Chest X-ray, PA view. Patient: 54 years old, sex M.
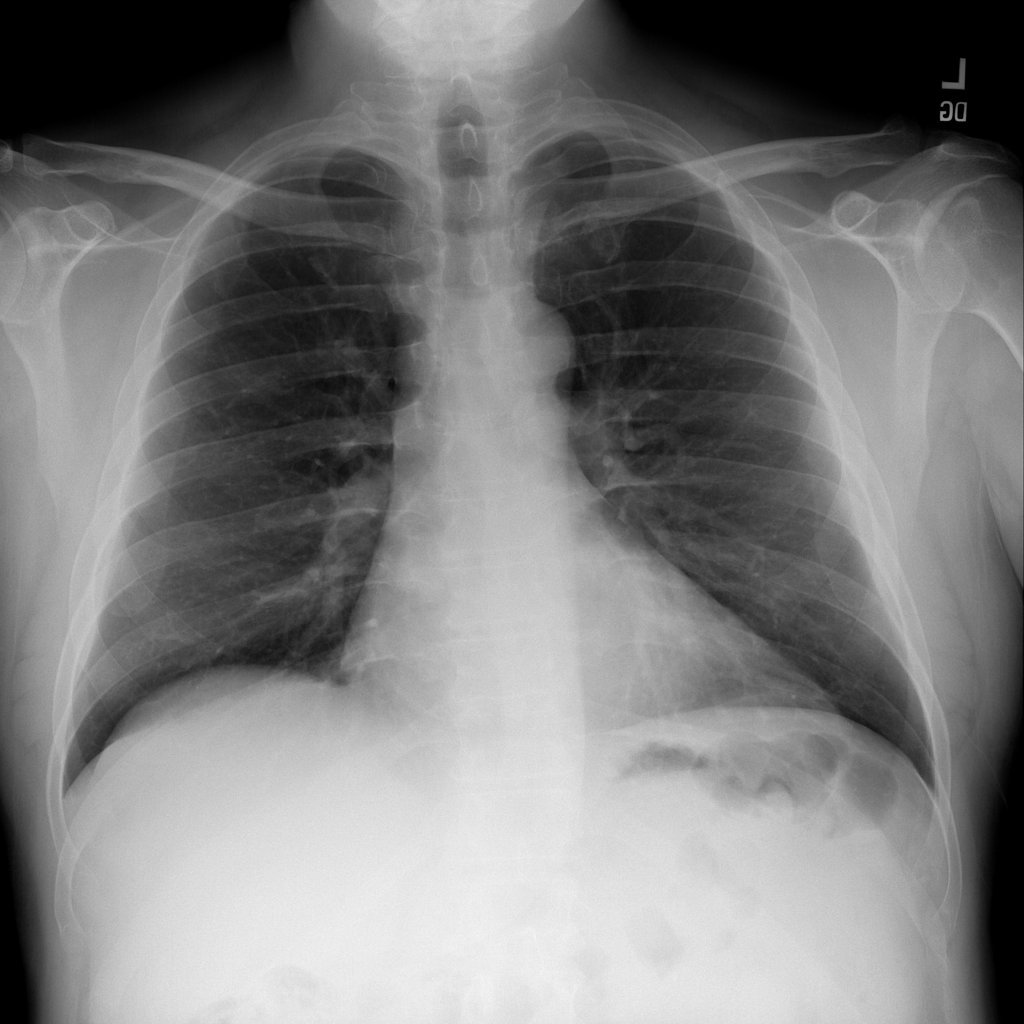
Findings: No Finding